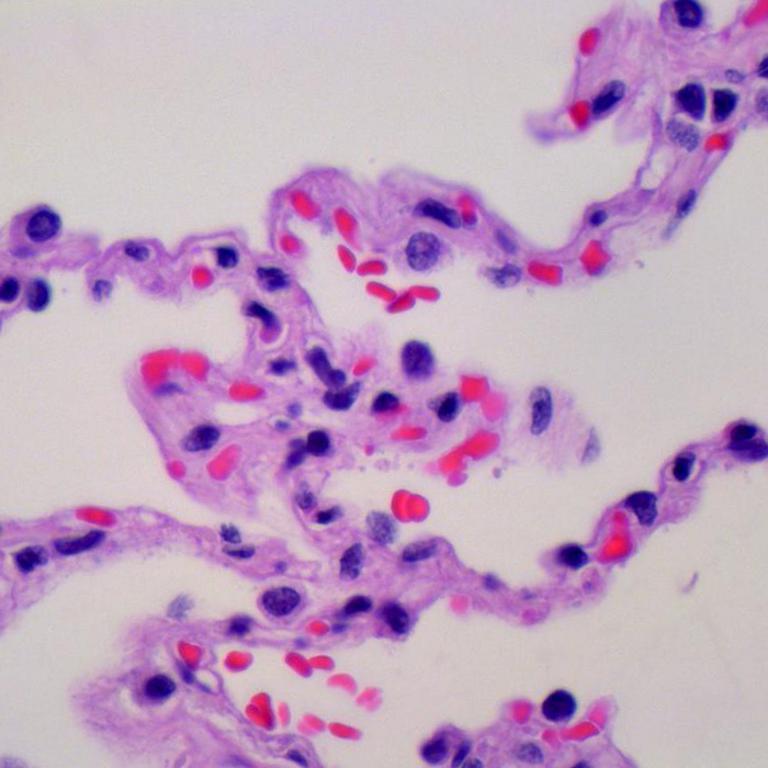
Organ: lung
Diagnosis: benign